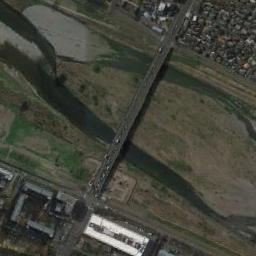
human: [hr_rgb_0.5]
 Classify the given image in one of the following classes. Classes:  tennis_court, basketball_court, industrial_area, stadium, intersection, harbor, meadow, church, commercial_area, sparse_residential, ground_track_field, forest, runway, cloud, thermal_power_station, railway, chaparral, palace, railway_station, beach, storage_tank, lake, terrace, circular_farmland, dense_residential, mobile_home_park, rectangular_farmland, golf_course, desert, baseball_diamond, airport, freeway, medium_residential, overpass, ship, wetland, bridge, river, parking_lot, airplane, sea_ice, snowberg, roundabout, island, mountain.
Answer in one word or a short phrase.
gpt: bridge